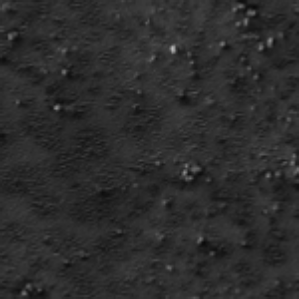
Label: frost